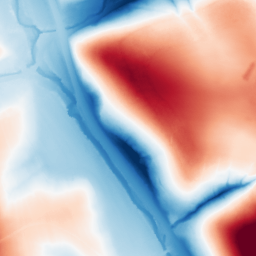
Category: classical
Decomposition family: gaussian_anisotropic
Decomposition parameters: sigma_x: 50
sigma_y: 50
Upsampling method: lanczos
Upsampling parameters: scale: 2
Upsampling scale: 2